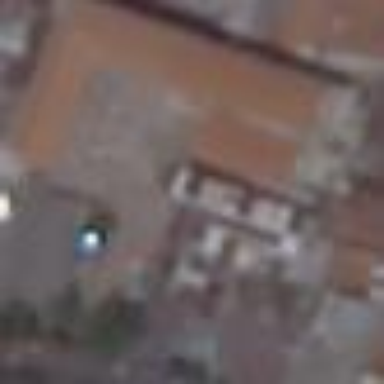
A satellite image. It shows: School.